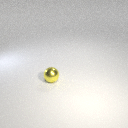
small yellow metal sphere